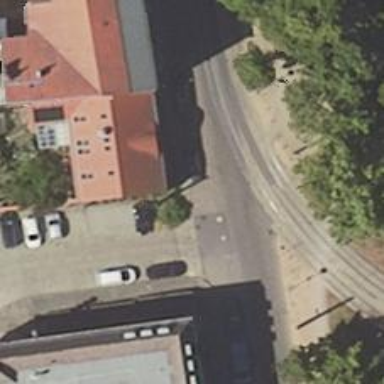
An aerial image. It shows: Railway level crossing.